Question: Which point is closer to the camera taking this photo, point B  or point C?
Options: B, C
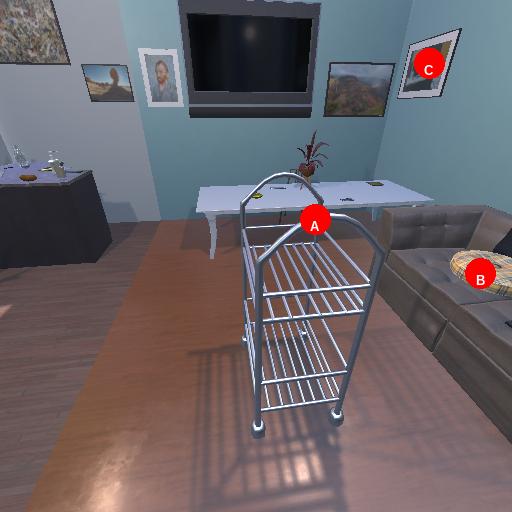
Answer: B